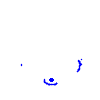
Particle: proton